Interaction volume radius: 10 \u00c5
Interaction volume height: 10 \u00c5
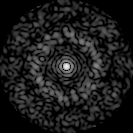
Disorder parameter: 0.8632